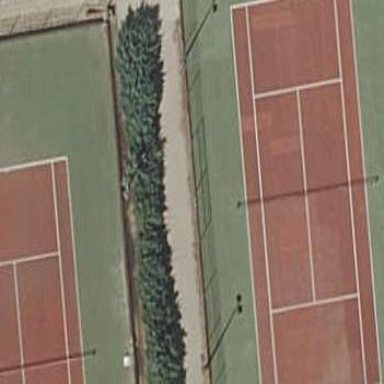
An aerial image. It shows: Tennis court on pitch.